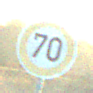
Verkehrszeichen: Geschwindigkeit70
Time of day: SunriseSunset
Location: Outdoor (RoadRail)
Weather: PartlyCloudy
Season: NotSpecified
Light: Natural